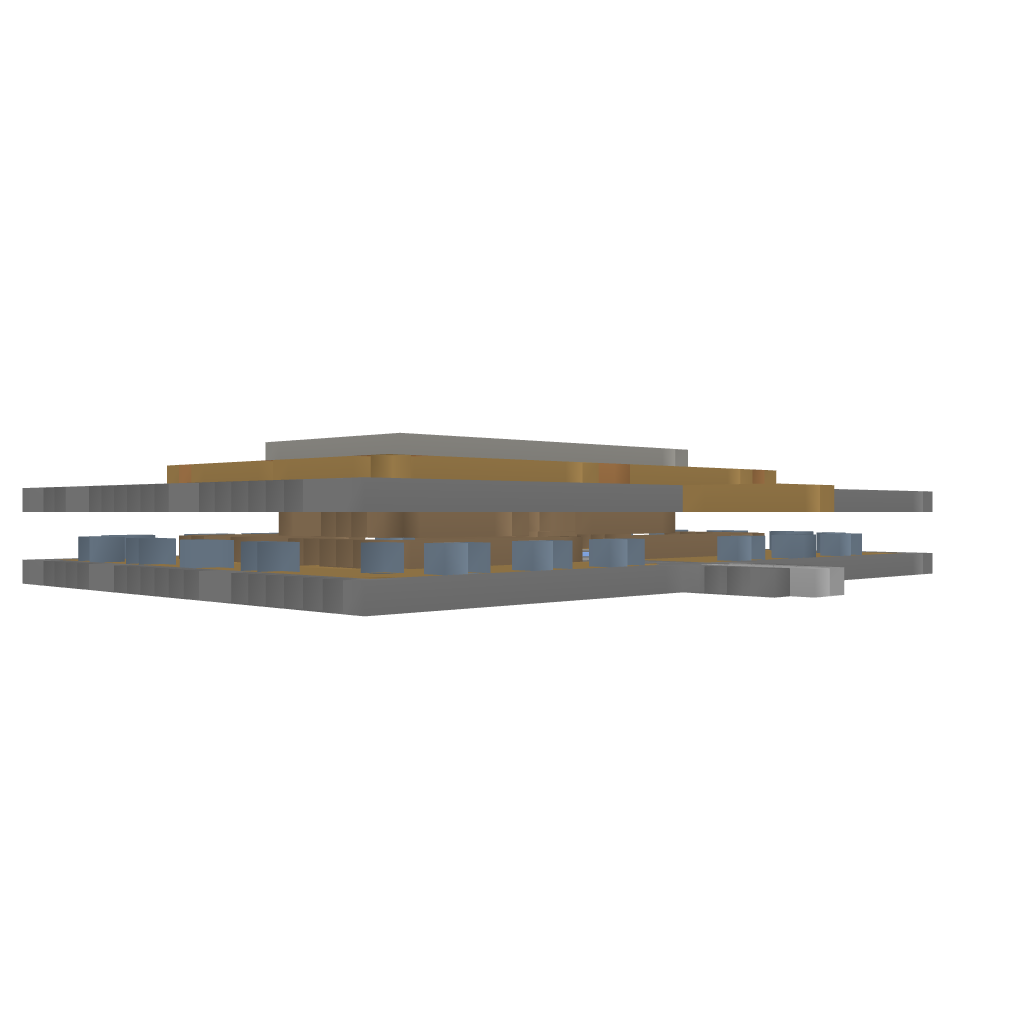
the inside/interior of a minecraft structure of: Ice Skating Rink